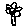
Label: flower